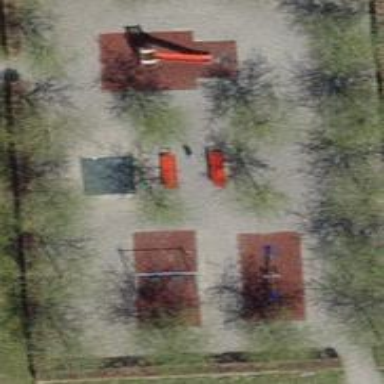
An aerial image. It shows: Red bench.